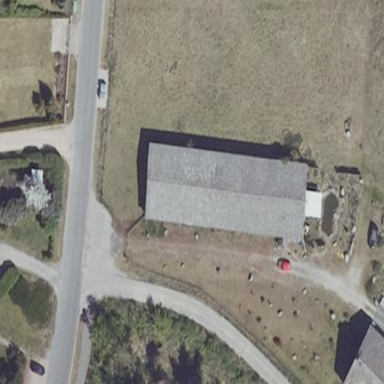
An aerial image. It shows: Farm auxiliary building.